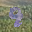
Label: 9